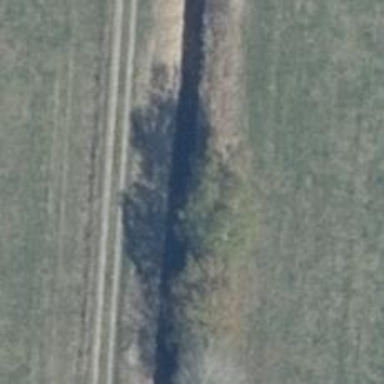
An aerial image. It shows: Row of trees in natural setting.